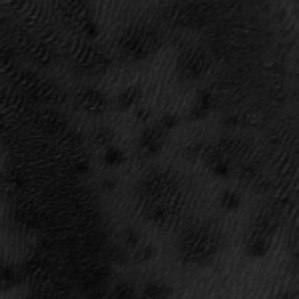
Label: frost